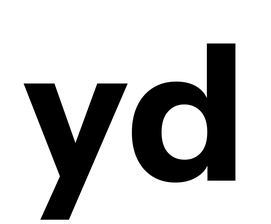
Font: InstrumentSans_Bold